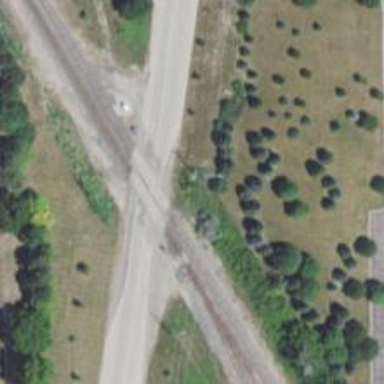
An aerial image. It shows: Power pole.